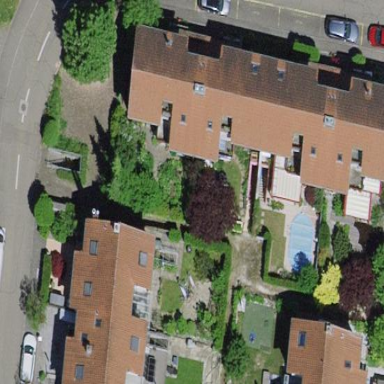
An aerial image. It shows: Simple and straightforward house.